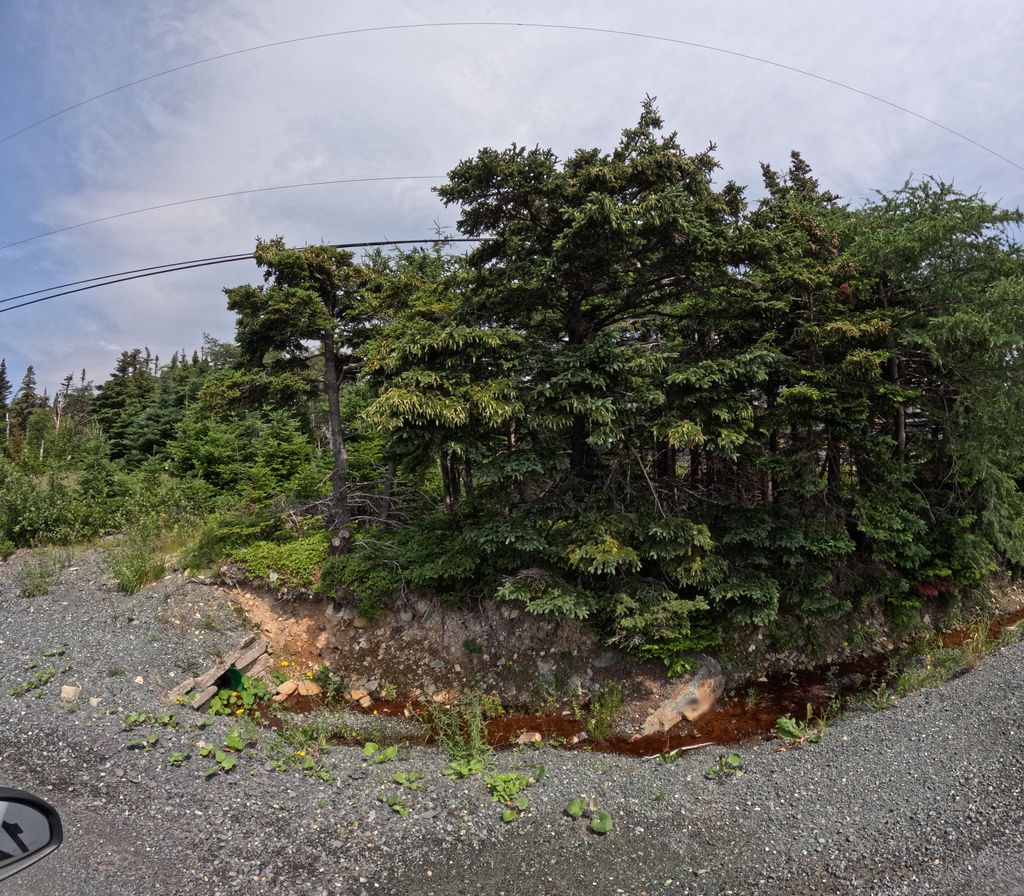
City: st_johns